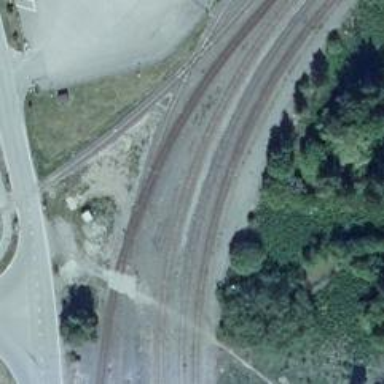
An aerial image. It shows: Railway crossing.